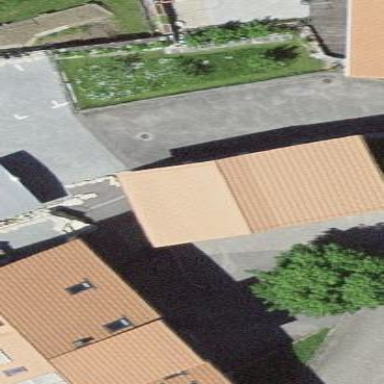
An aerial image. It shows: Garage building.